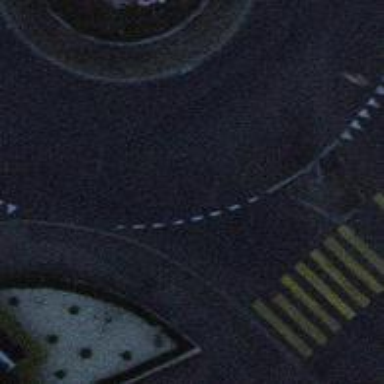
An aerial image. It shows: Asphalt road connected to tertiary road at roundabout. Trolley wires are present on the road.